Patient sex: F
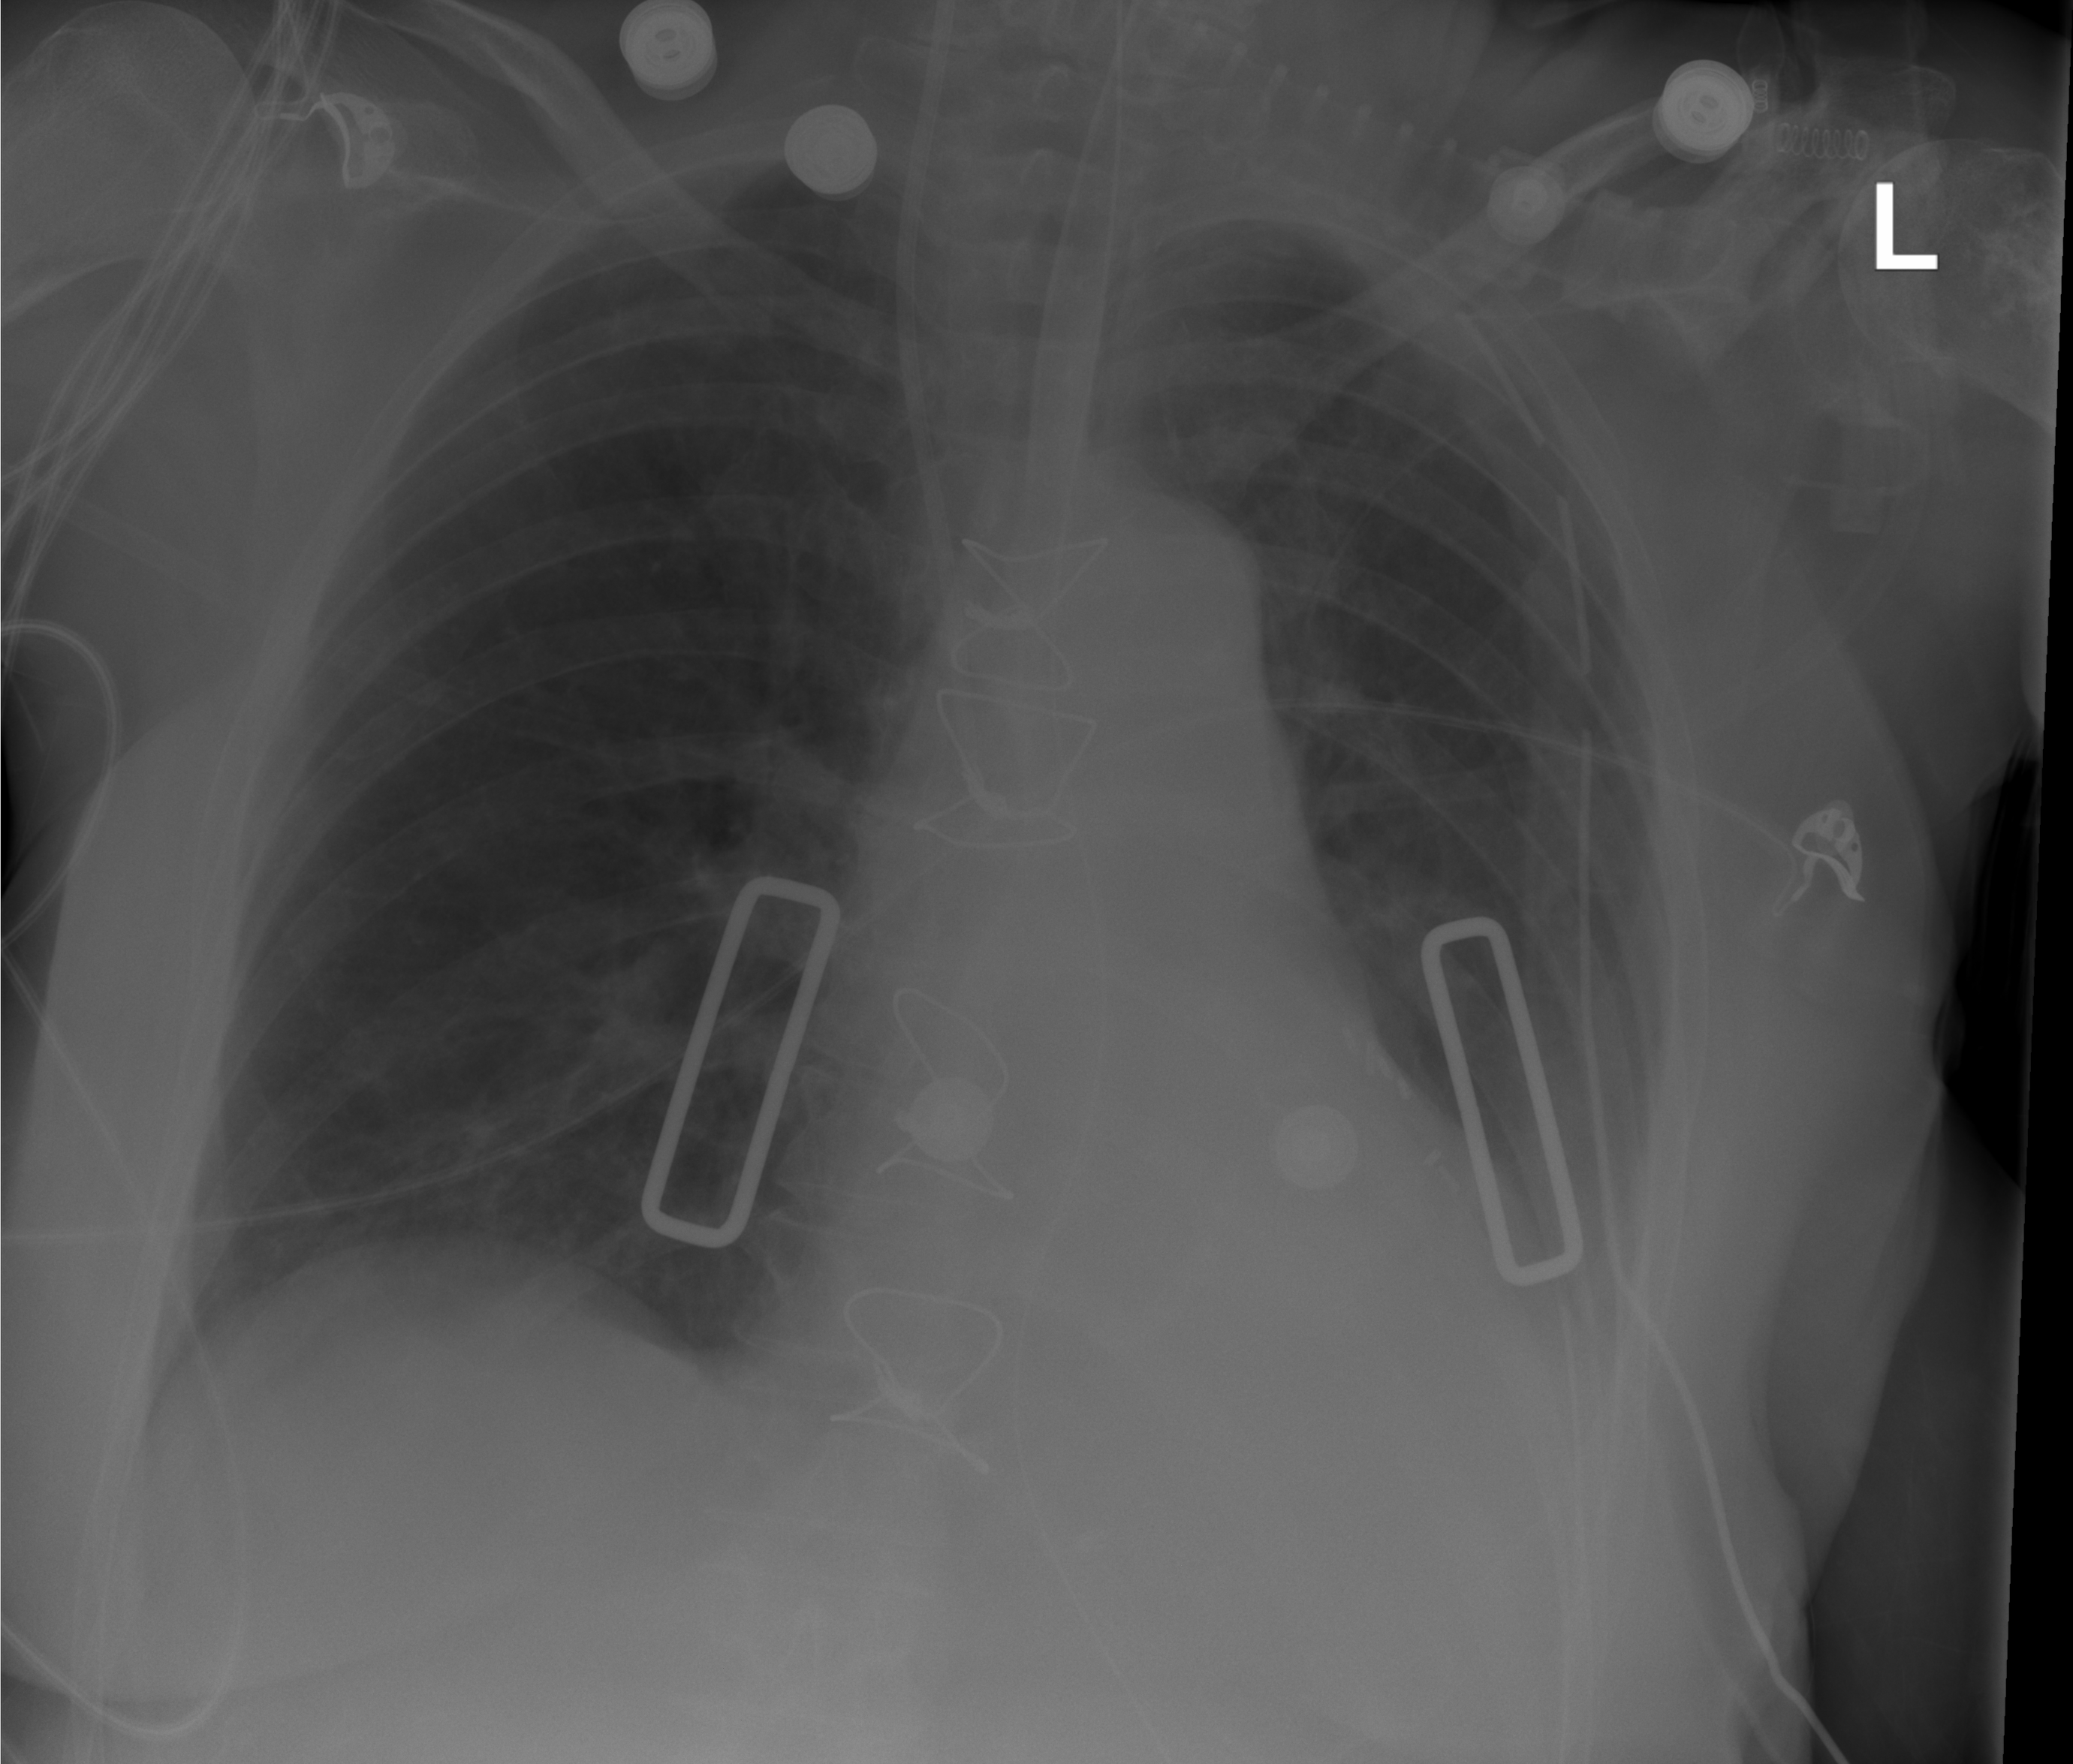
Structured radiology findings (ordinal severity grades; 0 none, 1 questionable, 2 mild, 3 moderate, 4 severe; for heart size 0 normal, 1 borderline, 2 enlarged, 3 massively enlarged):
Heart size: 0
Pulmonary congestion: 0
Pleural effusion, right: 0
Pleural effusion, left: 1
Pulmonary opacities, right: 0
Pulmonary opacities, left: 0
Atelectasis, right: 0
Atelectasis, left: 2